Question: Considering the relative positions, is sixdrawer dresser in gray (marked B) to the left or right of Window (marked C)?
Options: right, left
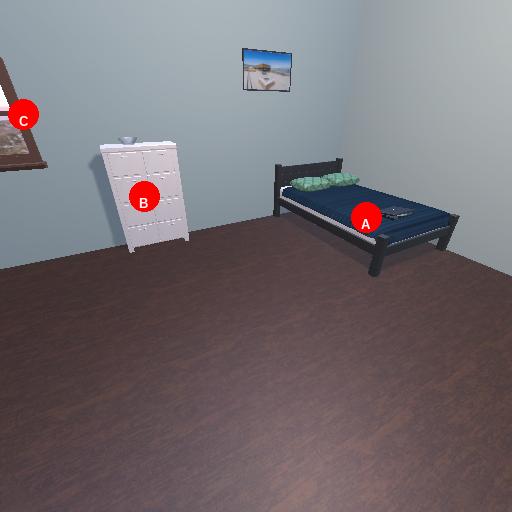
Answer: right